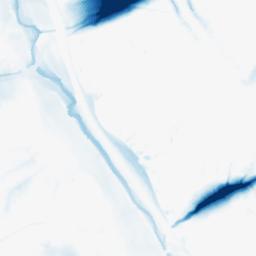
Category: morphological
Decomposition family: morphological_ellipse
Decomposition parameters: operation: closing
width: 50
height: 50
Upsampling method: quartic
Upsampling parameters: scale: 2
Upsampling scale: 2